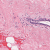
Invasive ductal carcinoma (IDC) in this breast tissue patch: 0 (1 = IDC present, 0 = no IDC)